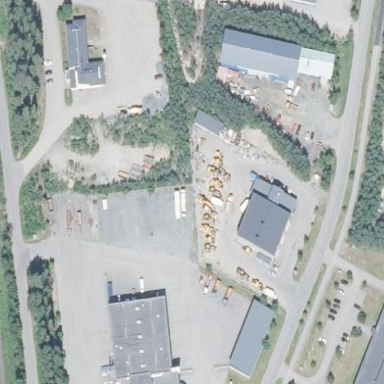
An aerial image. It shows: Industrial area.